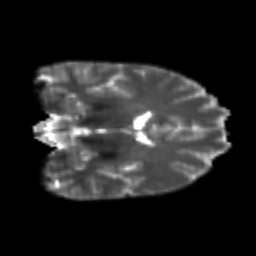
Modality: T2w
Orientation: coronal
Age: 22
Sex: female
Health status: healthy
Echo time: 0.074 s